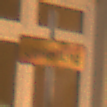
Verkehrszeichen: EndeDerUmleitungsankuendigung
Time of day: Night
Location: Outdoor (Urban)
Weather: Clear
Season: NotSpecified
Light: Artificial